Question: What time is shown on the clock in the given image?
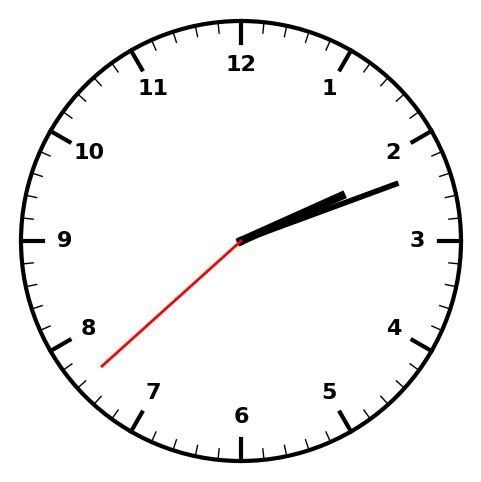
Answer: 02:11:38